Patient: sex M, age 49
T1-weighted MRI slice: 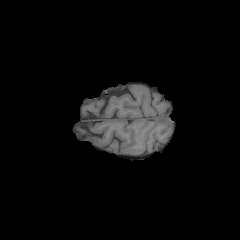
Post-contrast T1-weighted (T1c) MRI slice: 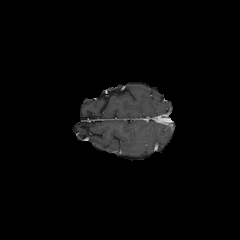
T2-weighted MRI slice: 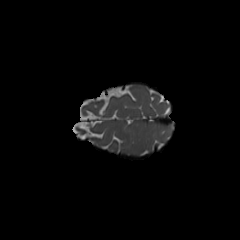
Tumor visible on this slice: no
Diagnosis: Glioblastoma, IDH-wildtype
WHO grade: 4